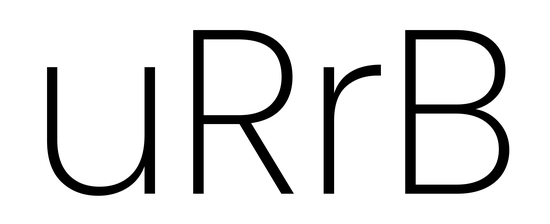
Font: Poppins-ExtraLight